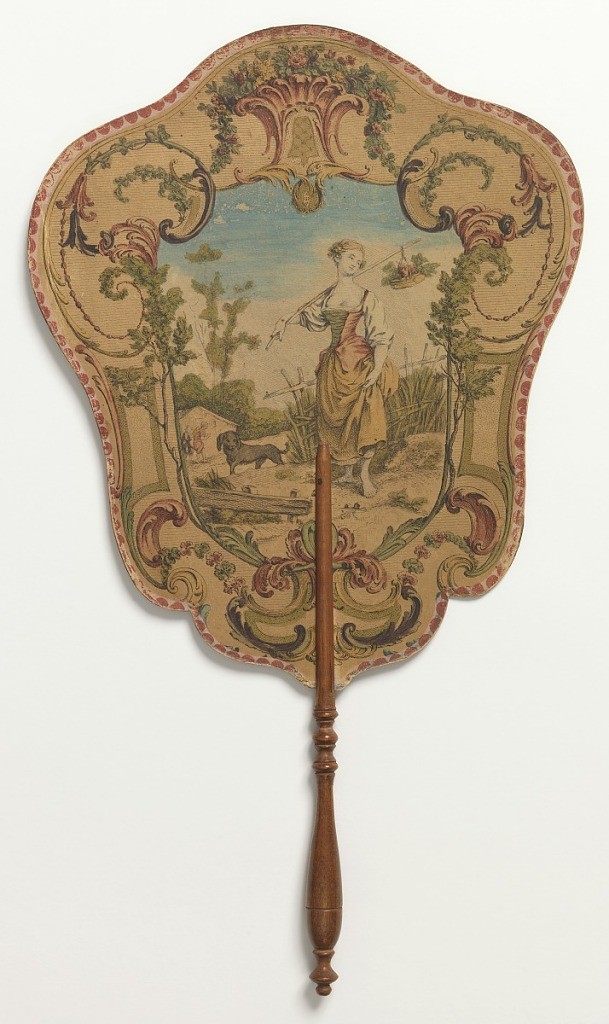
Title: Handscreen
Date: ca. 1750
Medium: Engraved and hand-colored paper leaf, turned wood handle
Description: Handscreen with an engraved and hand-colored design. Obverse: a shepherdess enclosed within a frame of arabesques and foliage. Reverse: a map of South America.